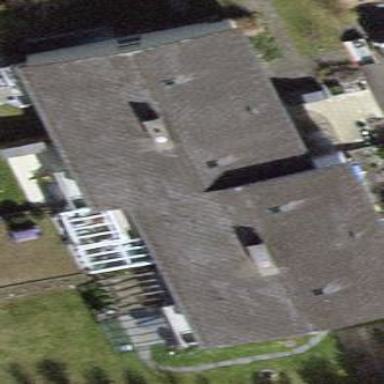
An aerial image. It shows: Building with tile roof.